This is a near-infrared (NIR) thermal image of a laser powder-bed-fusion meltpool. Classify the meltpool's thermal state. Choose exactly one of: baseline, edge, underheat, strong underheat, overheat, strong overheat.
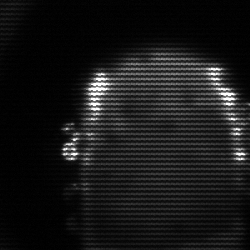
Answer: baseline